Question: I have block wrapper and div inside it.
To child I apply CSS rotate, and I want that parent div will change it width and height - child div must be inside parent always (like on pictures).
'''
#wrap {
margin-top: 100px;
width: auto;
height: auto;
position: relative;
border: 1px solid red;
box-sizing: border-box;
}
#div {
position: relative;
top: 0;
left: 0;
background-color: green;
width: 200px;
height: 80px;
display: block;
transform: rotate(120deg);
}
'''
'''
<div id="wrap">
<div id="div">123</div>
</div>
'''
Example: <URL>
Example how it must be:

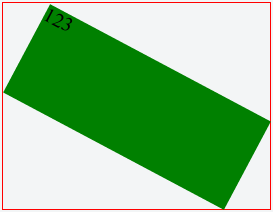
Answer: Heavily copying from <URL> answer:
Basically, when you 'transform' ('rotate' or 'scale' or any other 'transform' value), you are not touching the normal document flow, you are just changing the visual appearance of that element.
So, to answer your question:
Can we adjust the parent when the child is rotating? No, you can't just by CSS. (Anyone who know, please correct me if I am wrong about this.)
You may need to use JavaScript for the same. Do some calculations and apply 'width' and 'height' style to the parent element.
Ref:
from MDN:
> The CSS transform property lets you modify the coordinate space of the CSS visual formatting model. Using it, elements can be translated, rotated, scaled, and skewed according to the values set.
and
> By modifying the coordinate space, CSS transforms change the position and shape of the affected content without disrupting the normal document flow. This guide provides an introduction to using transforms.